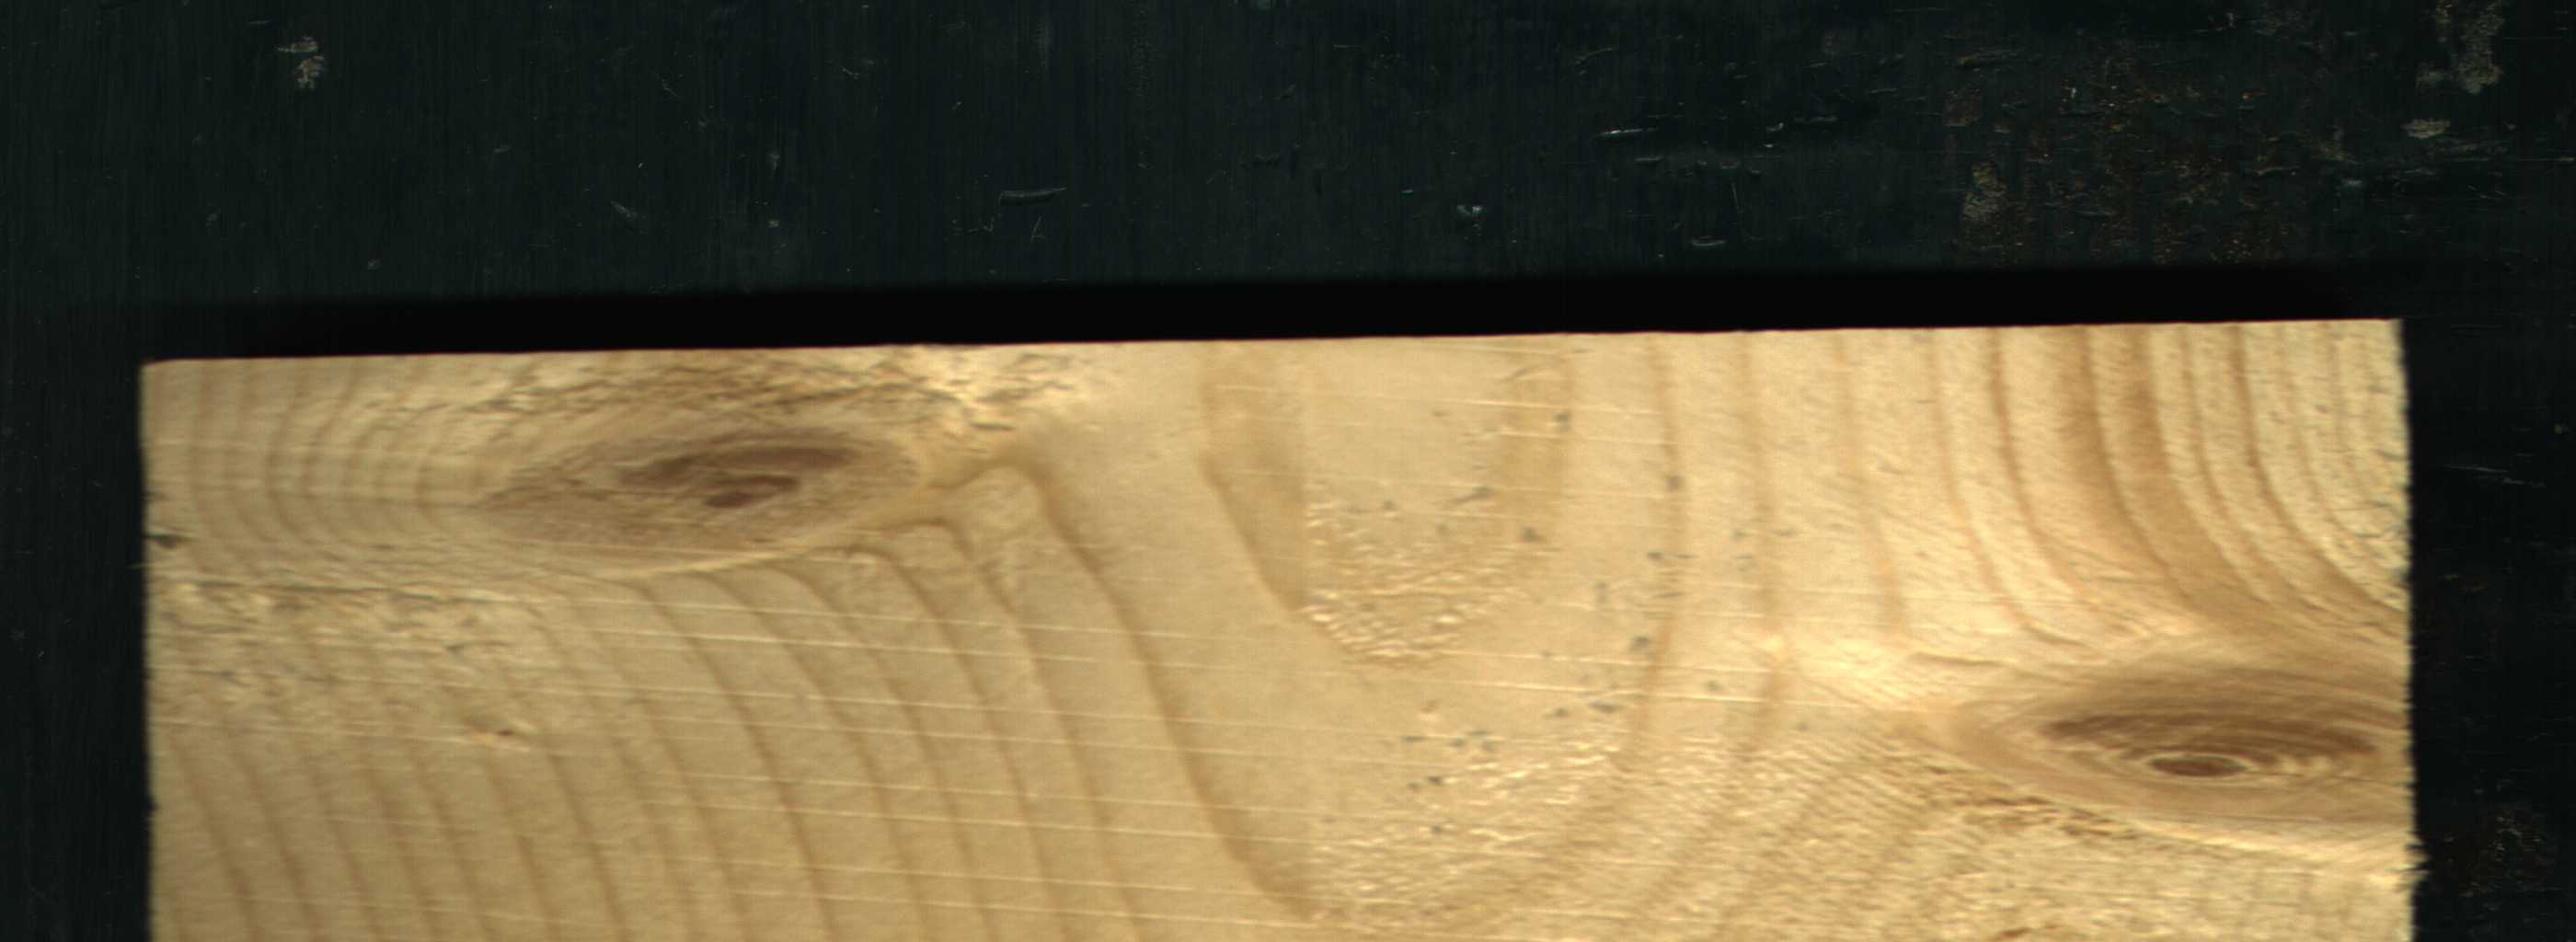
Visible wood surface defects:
Live_Knot
Live_Knot